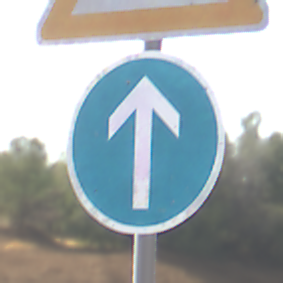
Verkehrszeichen: VorgeschriebeneFahrtrichtungGeradeaus
Zusatzzeichen oben: Lichtzeichenanlage
Umgebung: Outdoor, Nature
Tageszeit: MorningAfternoon
Wetter: PartlyCloudy
Licht: Natural
Jahreszeit: NotSpecified
Kontrast: HighContrast